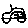
Label: car